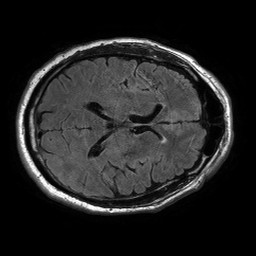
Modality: FLAIR
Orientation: axial
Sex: male
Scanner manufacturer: philips
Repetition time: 11 s
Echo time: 0.125 s